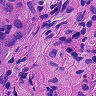
Metastatic tissue present: yes